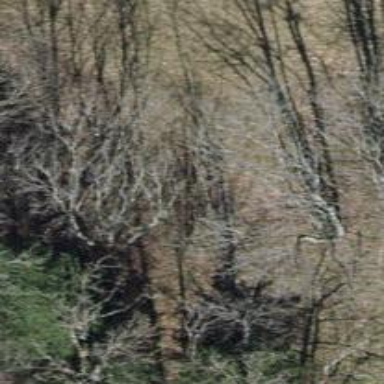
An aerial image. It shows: Row of trees in natural setting.